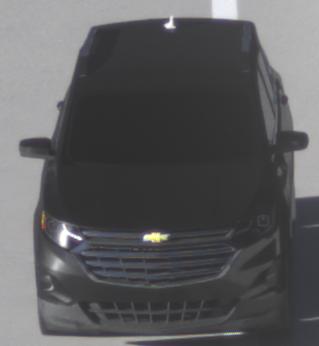
Make: Chevrolet
Model: Equinox
Detailed model: Gen. 2
Model produced from: 2015
Model produced until: 2017
Doors: 5
Color: black
Road condition: wet road
Daytime: sunrise or sunset
Contrast: medium contrast